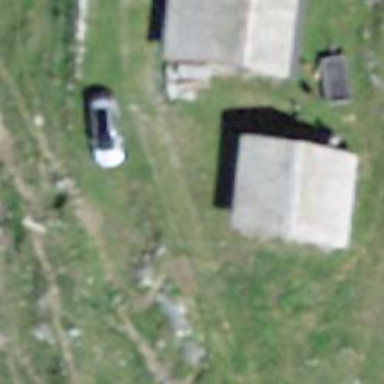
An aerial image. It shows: Isolated dwelling in the countryside.